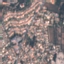
Land use / land cover class: Residential